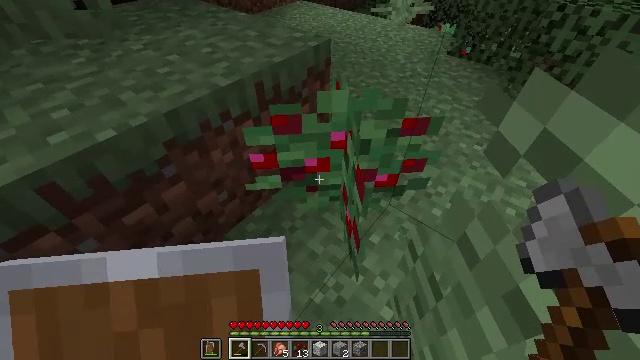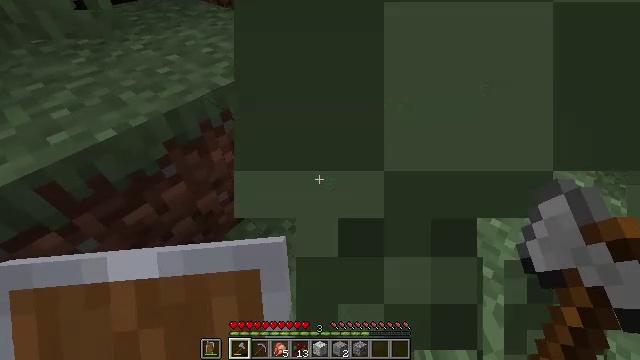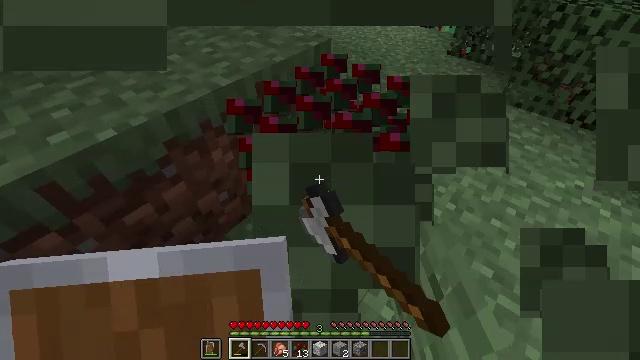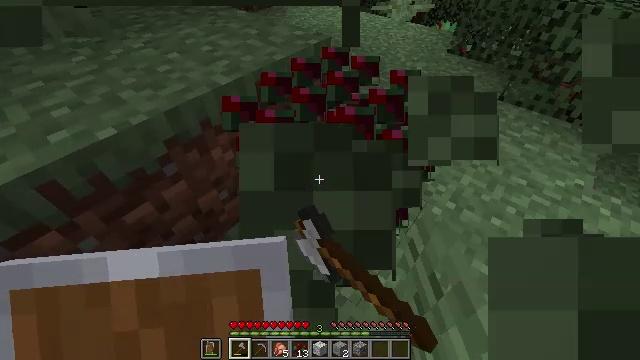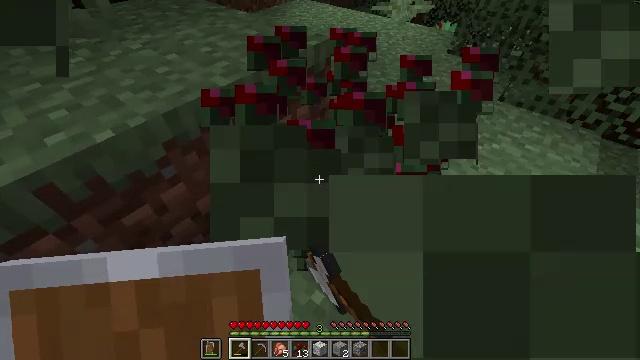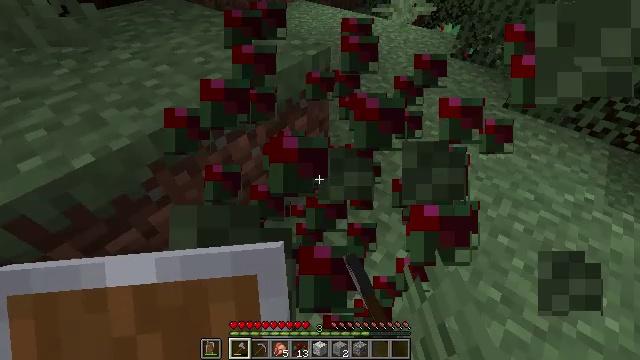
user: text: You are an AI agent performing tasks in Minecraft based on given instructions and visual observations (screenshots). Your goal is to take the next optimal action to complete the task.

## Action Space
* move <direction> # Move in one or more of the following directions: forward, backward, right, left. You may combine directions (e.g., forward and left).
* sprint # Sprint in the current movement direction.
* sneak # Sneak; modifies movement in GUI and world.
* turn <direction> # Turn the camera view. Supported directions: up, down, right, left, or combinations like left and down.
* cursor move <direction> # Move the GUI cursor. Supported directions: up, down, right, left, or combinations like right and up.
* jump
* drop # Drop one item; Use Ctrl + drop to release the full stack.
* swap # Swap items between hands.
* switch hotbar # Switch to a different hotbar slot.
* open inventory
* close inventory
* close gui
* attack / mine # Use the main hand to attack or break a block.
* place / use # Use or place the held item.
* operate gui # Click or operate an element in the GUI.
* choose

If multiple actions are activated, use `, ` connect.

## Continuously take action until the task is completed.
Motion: motion action
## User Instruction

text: Break the large fern to clear the space.
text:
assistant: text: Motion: attack / mine
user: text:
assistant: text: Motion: attack / mine
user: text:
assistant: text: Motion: no_op
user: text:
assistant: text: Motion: move forward
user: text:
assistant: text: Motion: move forward
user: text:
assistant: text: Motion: no_op